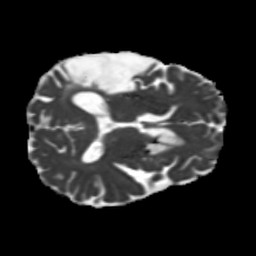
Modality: MD
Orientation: axial
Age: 66
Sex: male
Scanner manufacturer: siemens
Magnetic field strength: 3 T
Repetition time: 5.25 s
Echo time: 0.08 s